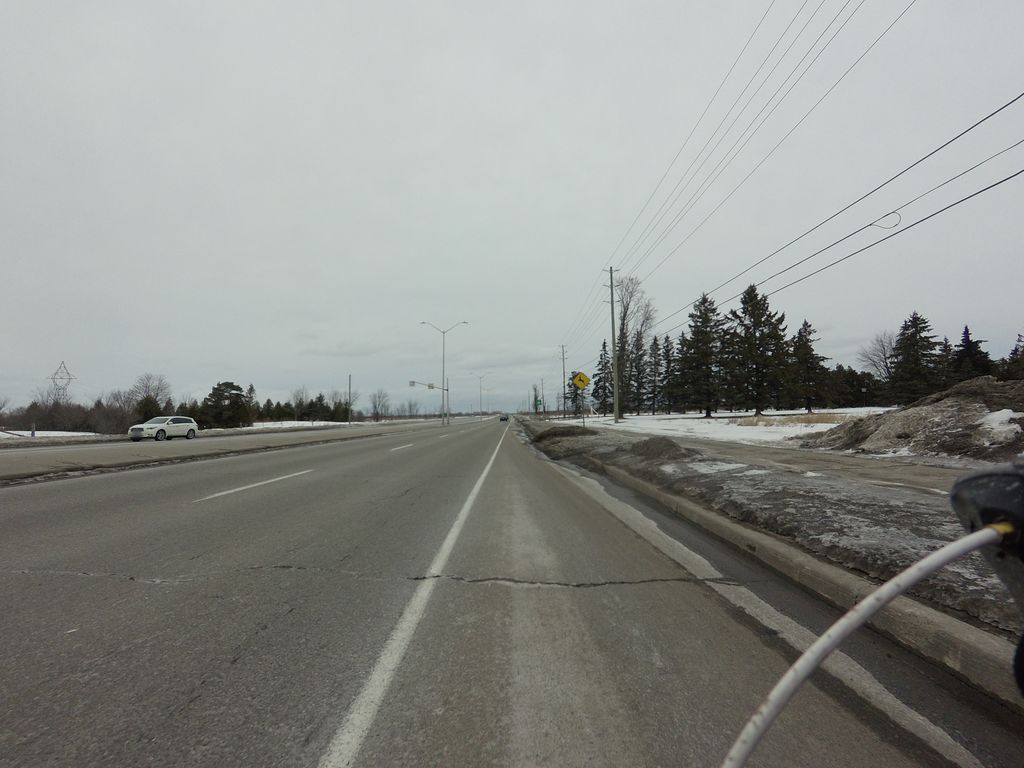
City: ottawa-gatineau